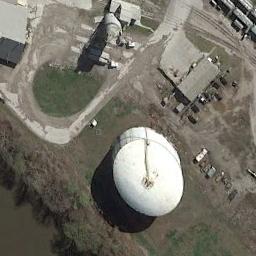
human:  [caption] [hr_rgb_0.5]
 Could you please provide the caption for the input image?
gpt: There is a white storage tank on the bare land .

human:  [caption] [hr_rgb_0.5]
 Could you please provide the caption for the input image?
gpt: The storage tanks here are half white and half black .

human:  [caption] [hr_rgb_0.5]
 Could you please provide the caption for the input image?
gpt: There are several neatly arranged large storage tanks and many cars in the factory, And there are large lawns in the factory .

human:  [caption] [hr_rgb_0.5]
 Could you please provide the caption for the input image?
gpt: There are several buildings beside the storage tank .

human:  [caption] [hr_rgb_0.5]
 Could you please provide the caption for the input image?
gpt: A white storage tank beside a river .